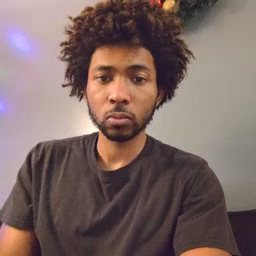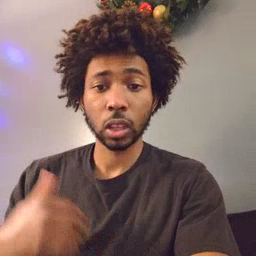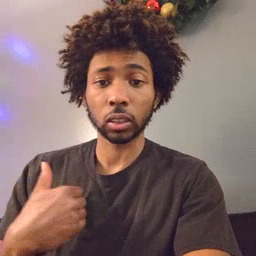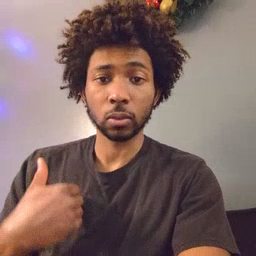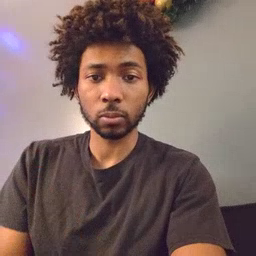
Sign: animal